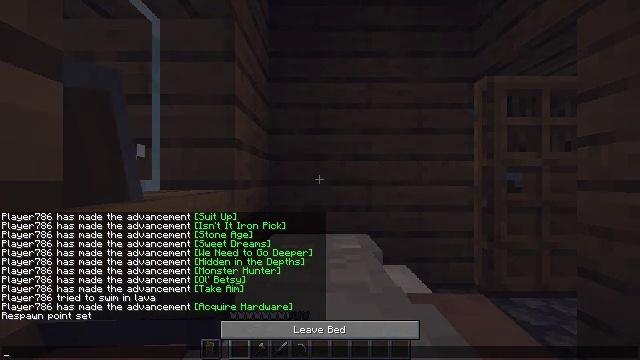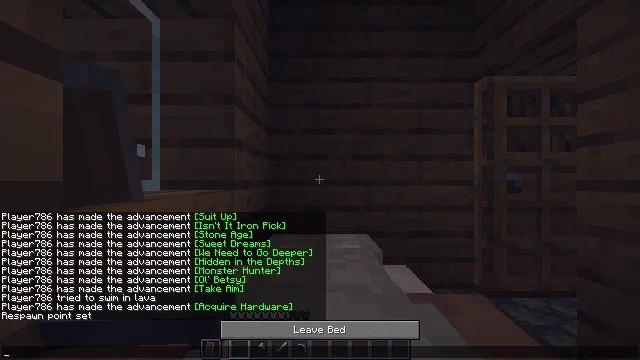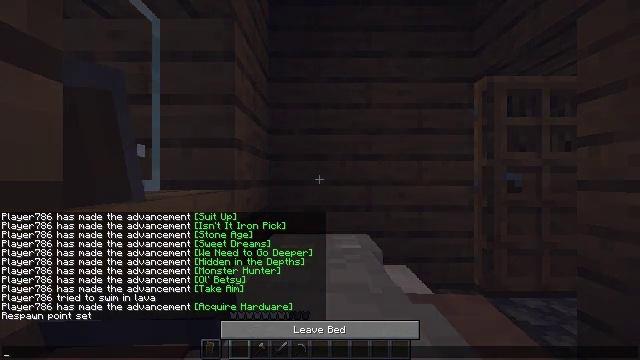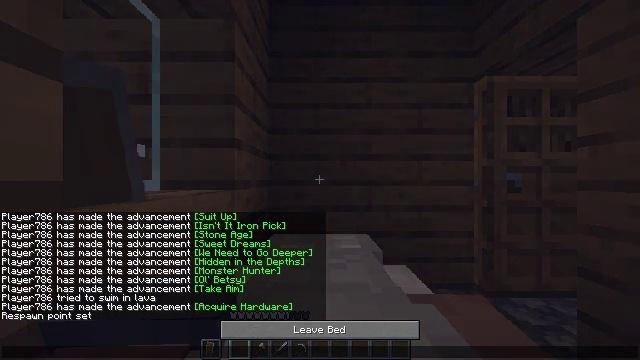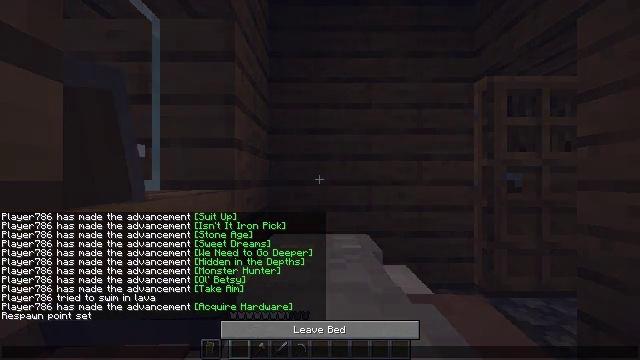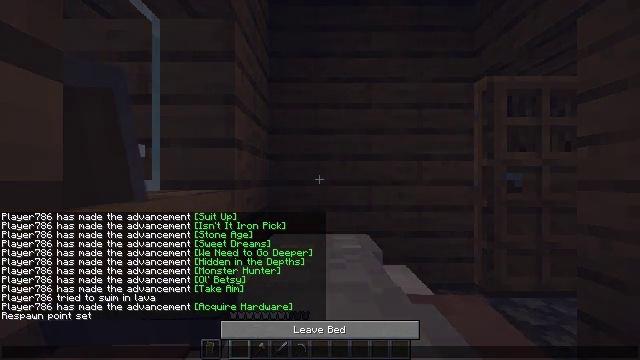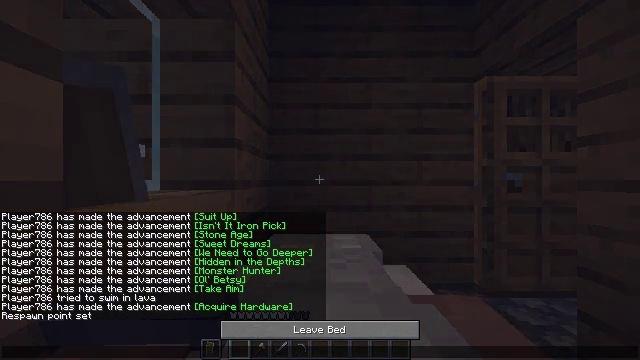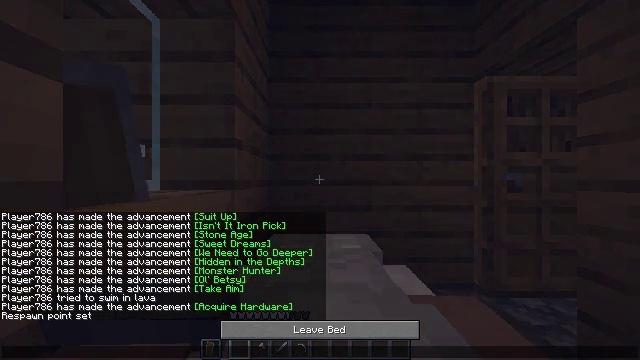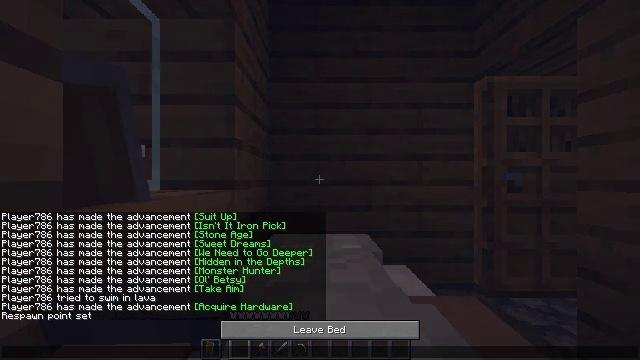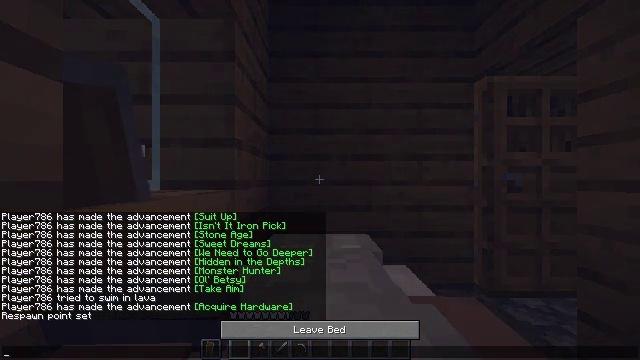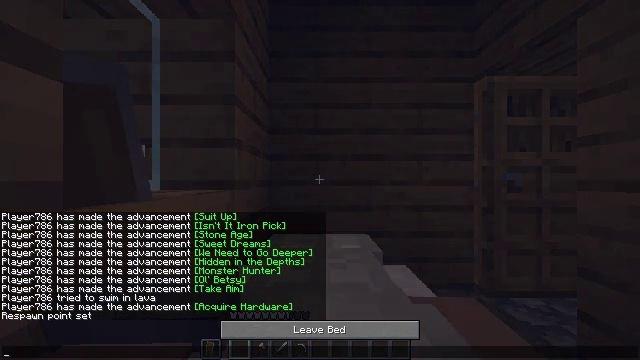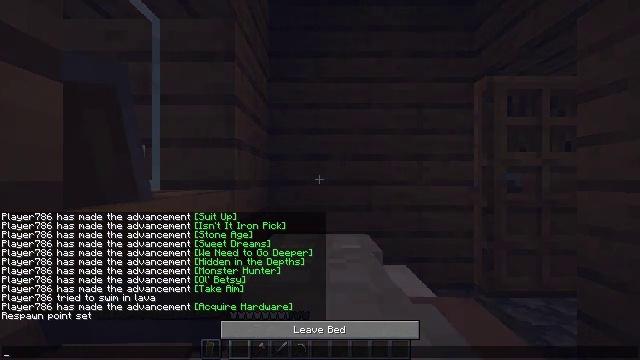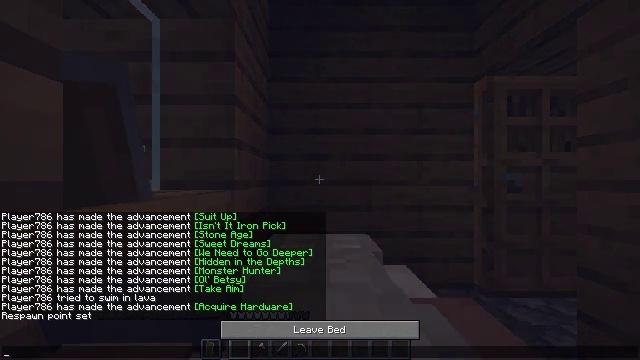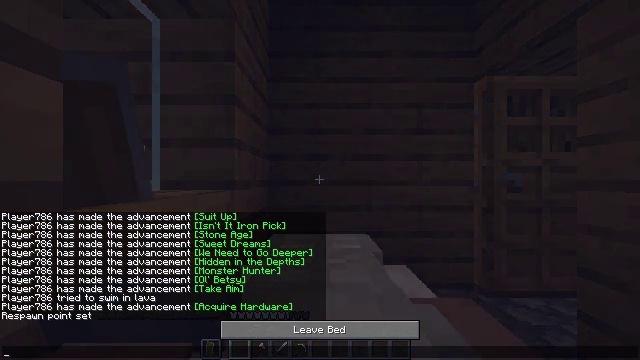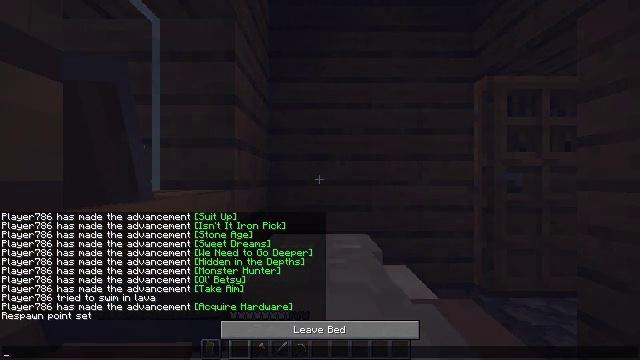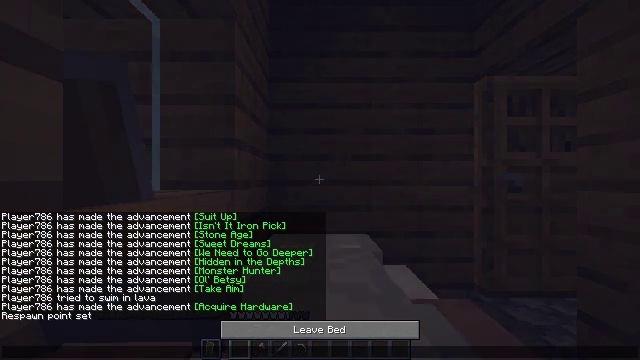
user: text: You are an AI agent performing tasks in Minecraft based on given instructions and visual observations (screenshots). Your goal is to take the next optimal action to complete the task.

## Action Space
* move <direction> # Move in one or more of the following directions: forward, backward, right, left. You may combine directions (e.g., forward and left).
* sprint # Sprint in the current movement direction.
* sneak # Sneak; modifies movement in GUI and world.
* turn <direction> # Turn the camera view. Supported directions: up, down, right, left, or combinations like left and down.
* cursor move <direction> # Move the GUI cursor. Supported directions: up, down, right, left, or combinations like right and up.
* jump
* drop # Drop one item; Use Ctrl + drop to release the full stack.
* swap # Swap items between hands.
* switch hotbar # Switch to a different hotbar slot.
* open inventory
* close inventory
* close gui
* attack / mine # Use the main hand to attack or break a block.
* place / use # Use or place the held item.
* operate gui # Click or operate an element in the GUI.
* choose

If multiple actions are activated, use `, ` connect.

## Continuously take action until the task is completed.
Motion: motion action
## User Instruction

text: craft item air
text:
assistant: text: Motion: no_op
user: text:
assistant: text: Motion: no_op
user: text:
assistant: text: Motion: no_op
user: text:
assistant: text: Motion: no_op
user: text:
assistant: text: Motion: no_op
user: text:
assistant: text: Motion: no_op
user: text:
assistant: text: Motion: no_op
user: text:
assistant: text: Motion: no_op
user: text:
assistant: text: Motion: no_op
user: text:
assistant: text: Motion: no_op
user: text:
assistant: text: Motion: no_op
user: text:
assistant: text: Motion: no_op
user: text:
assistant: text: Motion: no_op
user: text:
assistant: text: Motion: no_op
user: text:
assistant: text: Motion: no_op
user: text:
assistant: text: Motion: no_op
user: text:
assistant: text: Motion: no_op
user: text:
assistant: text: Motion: no_op
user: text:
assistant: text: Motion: no_op
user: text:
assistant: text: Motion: no_op
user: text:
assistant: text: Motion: no_op
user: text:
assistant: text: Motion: no_op
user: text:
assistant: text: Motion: no_op
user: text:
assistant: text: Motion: no_op
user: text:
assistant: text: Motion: no_op
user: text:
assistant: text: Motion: no_op
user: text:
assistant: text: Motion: no_op
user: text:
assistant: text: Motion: no_op
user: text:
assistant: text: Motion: no_op
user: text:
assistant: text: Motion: no_op